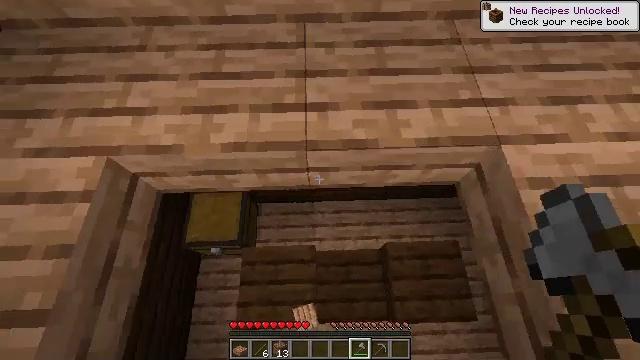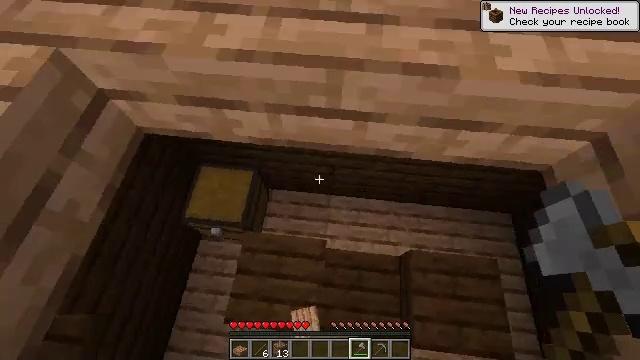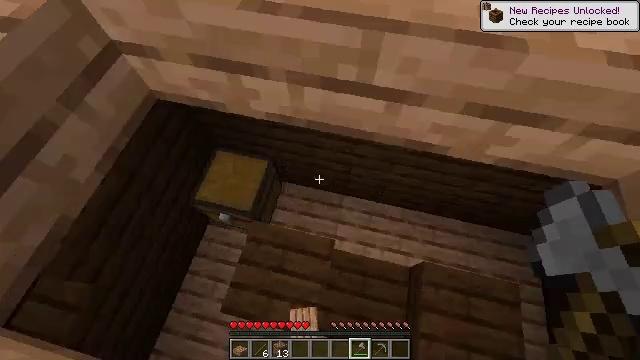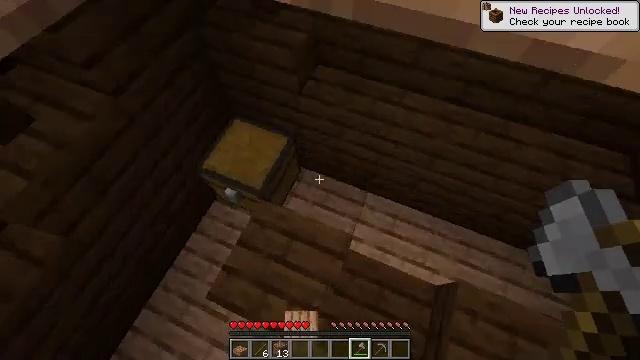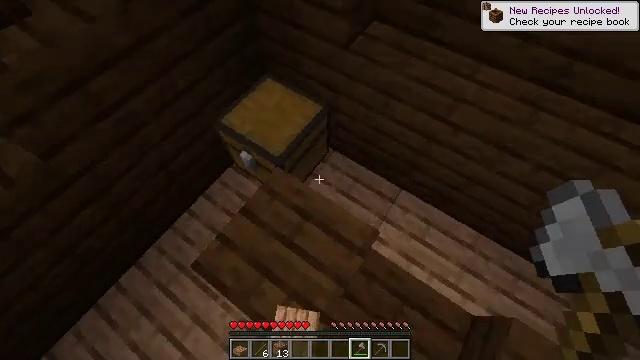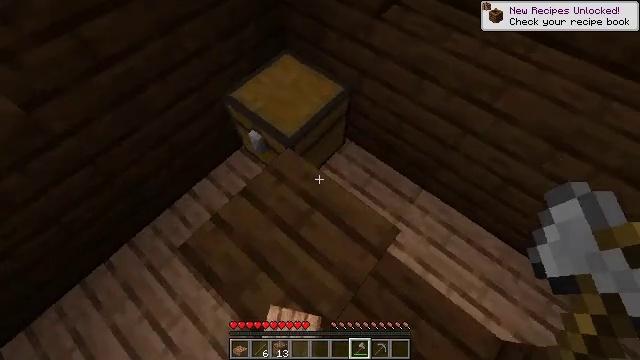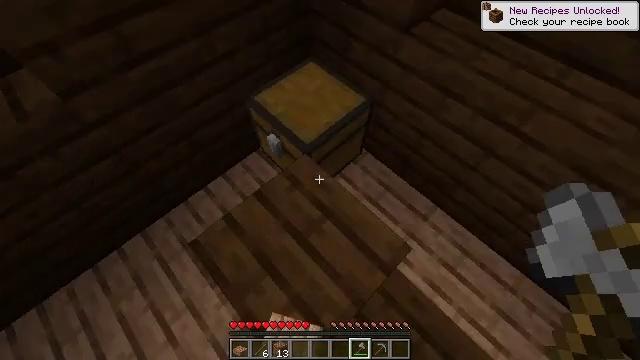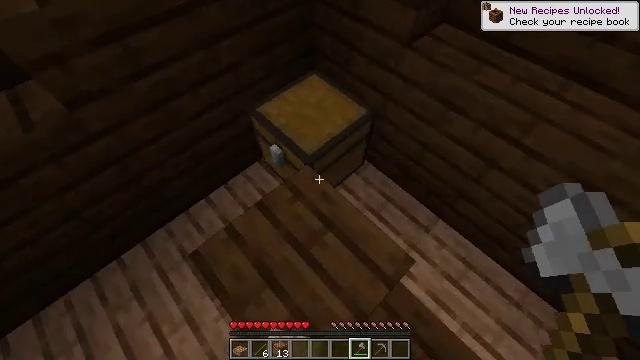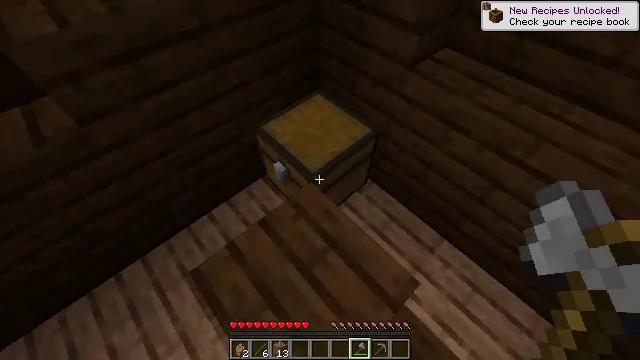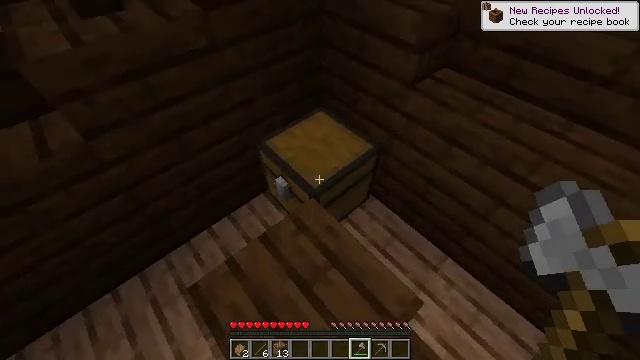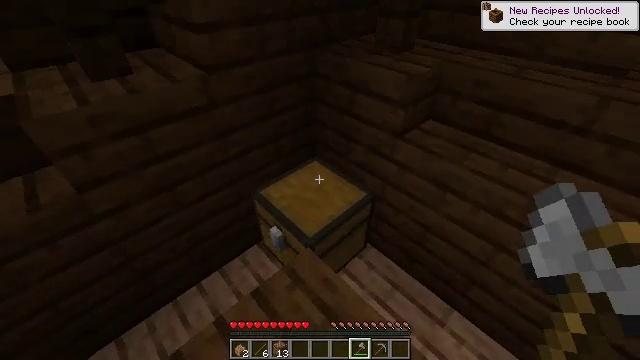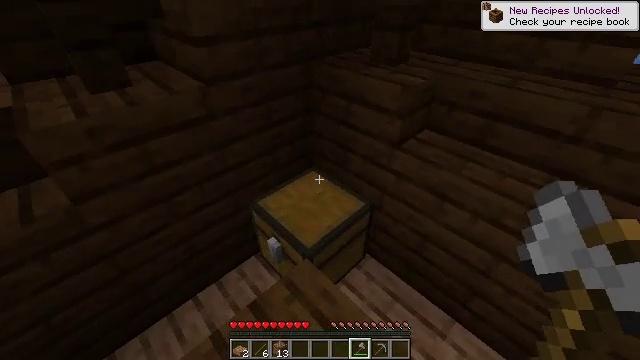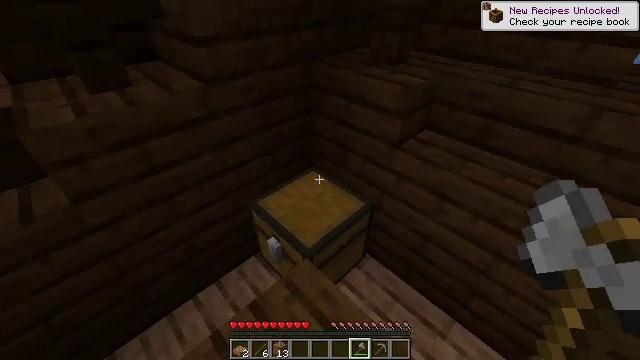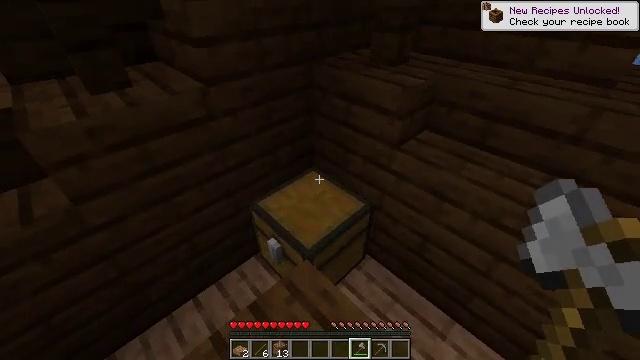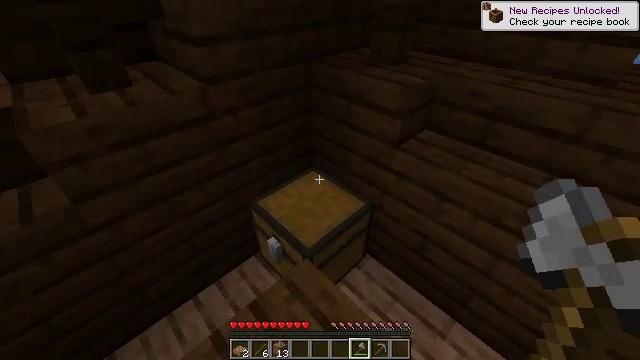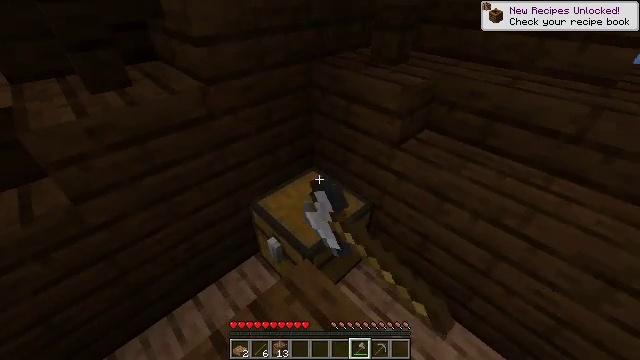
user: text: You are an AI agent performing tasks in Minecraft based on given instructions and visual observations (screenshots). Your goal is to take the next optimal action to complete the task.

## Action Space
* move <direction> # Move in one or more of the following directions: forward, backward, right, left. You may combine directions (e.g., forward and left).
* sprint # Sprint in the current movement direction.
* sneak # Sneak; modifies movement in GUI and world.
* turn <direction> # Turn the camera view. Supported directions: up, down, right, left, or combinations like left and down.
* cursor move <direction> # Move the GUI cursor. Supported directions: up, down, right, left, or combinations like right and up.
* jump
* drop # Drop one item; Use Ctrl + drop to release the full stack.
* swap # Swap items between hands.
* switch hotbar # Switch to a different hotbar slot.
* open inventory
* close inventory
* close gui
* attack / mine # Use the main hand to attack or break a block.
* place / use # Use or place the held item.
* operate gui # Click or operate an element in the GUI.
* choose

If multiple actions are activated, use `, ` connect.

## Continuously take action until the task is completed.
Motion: motion action
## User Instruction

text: Break the jungle slab to collect it.
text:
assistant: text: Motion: turn left
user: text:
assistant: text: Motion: turn left
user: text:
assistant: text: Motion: turn left
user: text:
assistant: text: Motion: turn left
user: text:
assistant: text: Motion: turn left
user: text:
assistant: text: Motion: turn left and up
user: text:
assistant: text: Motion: turn up
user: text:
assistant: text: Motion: turn left and up
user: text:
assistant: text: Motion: turn up
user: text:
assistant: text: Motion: turn right and up
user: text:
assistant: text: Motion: turn up
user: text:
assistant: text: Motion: no_op
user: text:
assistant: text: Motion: no_op
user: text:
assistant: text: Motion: use / place
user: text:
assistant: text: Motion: use / place
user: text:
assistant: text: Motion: use / place
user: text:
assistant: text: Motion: no_op
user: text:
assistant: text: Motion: no_op
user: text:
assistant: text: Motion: open gui
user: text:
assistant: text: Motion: no_op
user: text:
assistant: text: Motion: no_op
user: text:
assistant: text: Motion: no_op
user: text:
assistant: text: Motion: no_op
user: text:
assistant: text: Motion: no_op
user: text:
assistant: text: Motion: no_op
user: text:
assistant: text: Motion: no_op
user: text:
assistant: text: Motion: sneak
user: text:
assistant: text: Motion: sneak
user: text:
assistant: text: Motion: sneak
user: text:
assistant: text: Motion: sneak